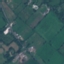
Land use / land cover: Pasture